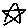
Label: star